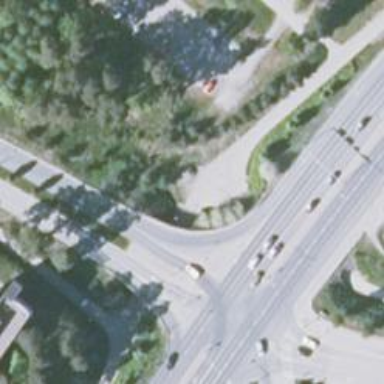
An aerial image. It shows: Asphalt cycleway.